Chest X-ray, PA view. Patient: 51 years old, sex F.
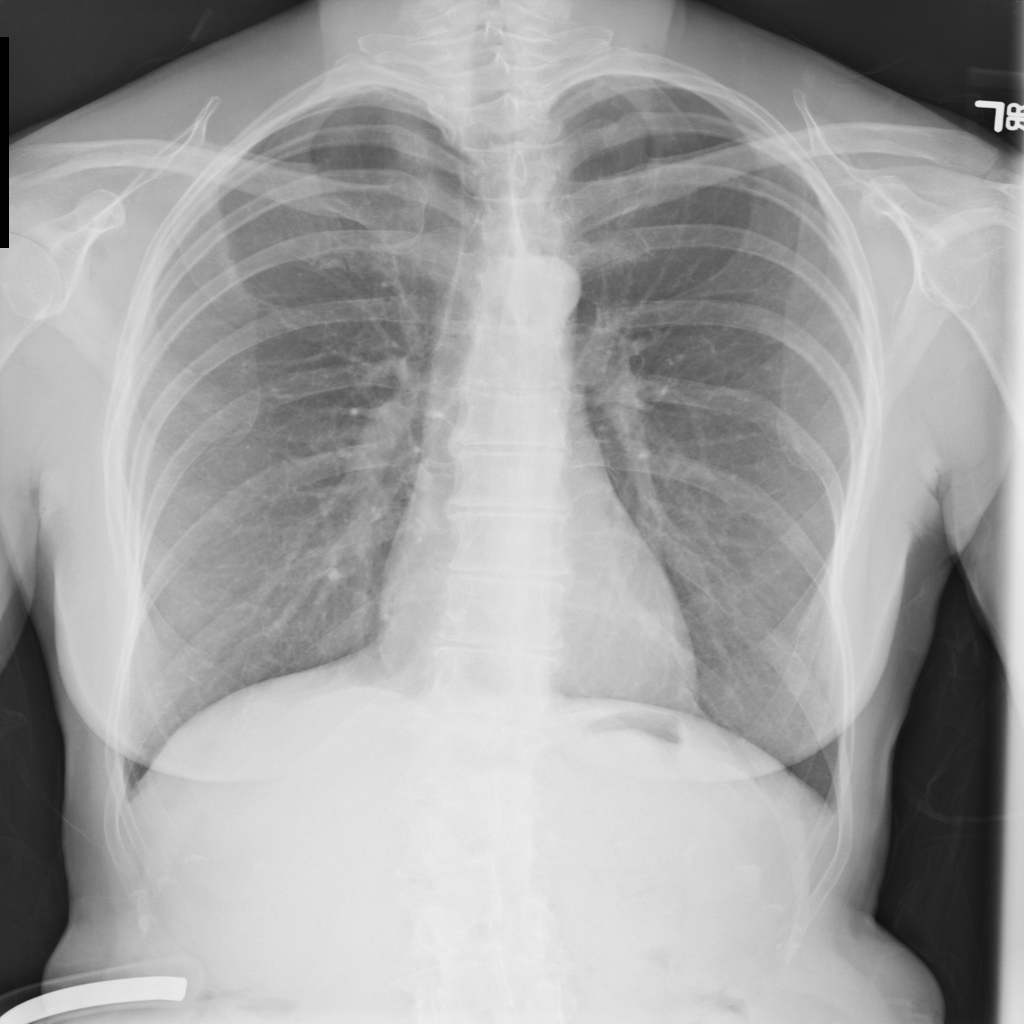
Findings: No Finding